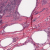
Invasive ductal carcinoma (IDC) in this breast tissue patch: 0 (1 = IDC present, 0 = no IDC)